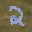
Label: 2